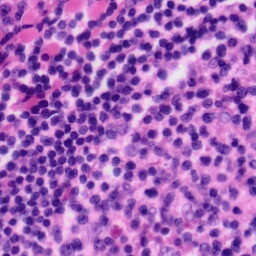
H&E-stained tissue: Tonsil